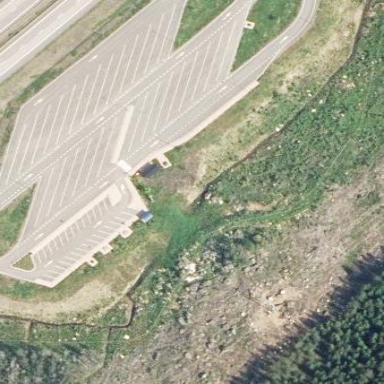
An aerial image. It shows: Parking area with asphalt surface.